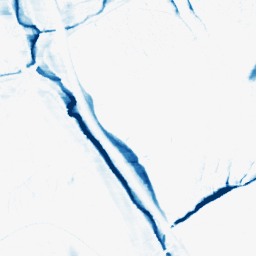
Category: morphological
Decomposition family: morphological_ellipse
Decomposition parameters: operation: closing
width: 5
height: 20
Upsampling method: sinc_hamming
Upsampling parameters: scale: 2
kernel_size: 4
Upsampling scale: 2